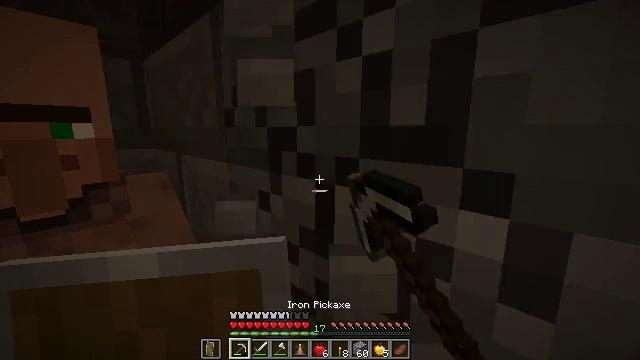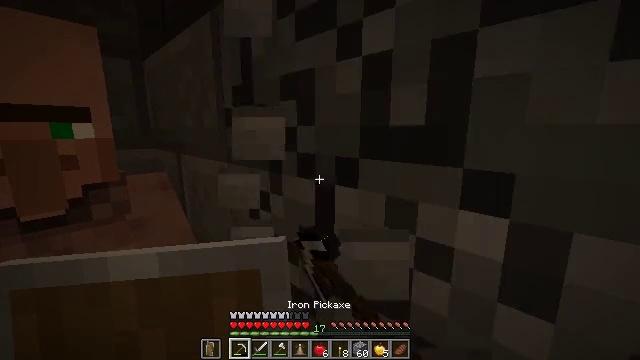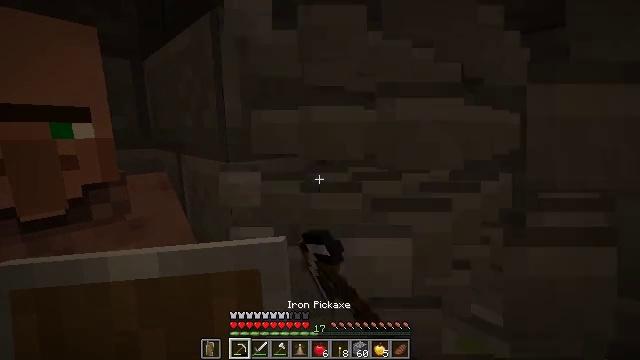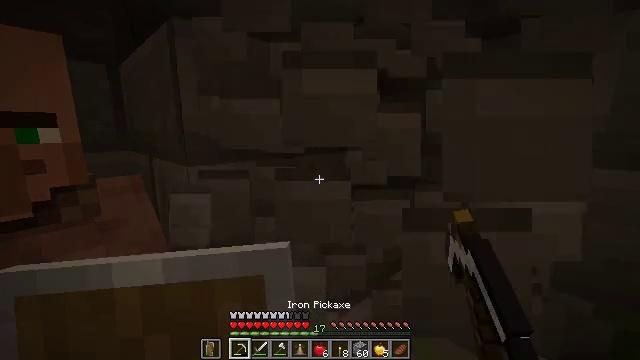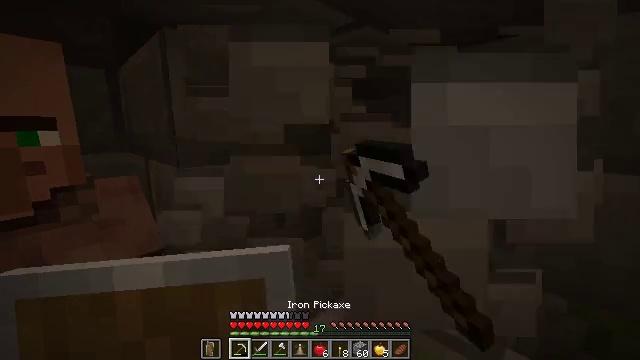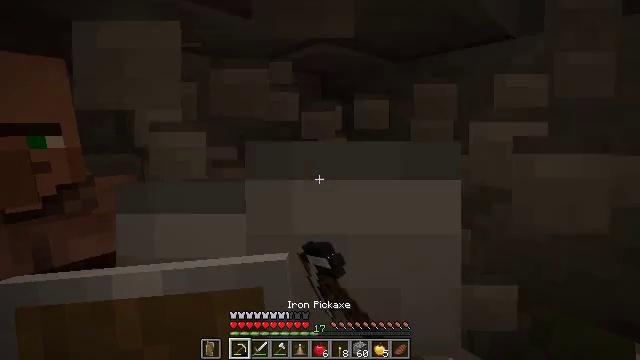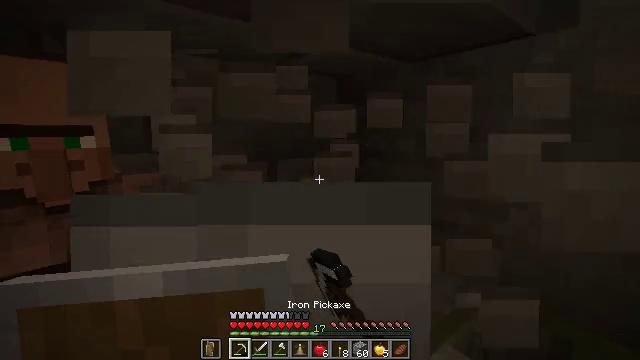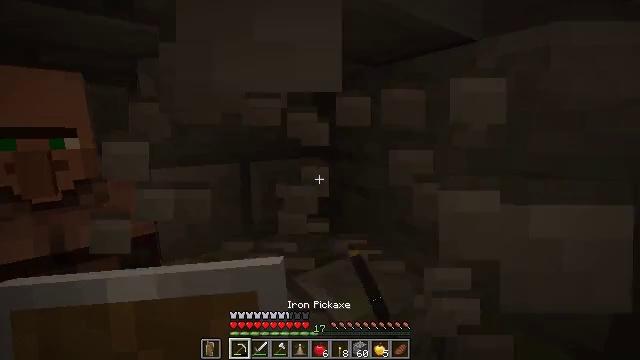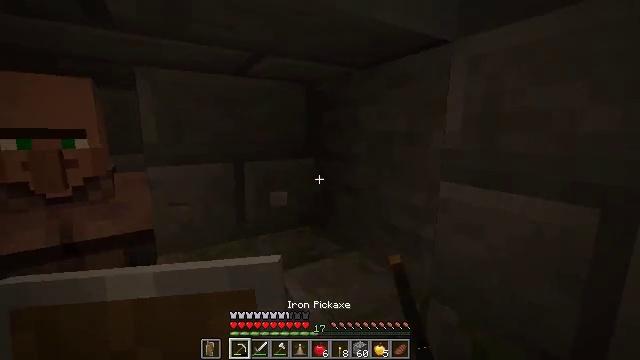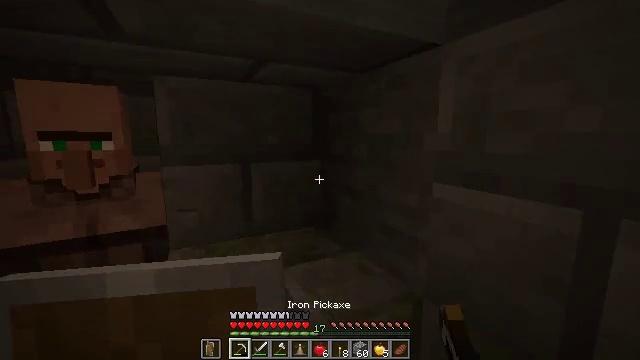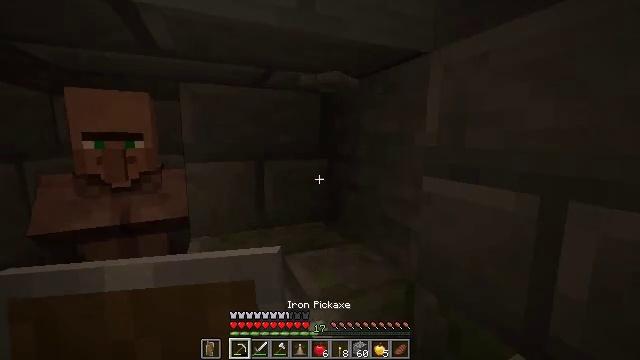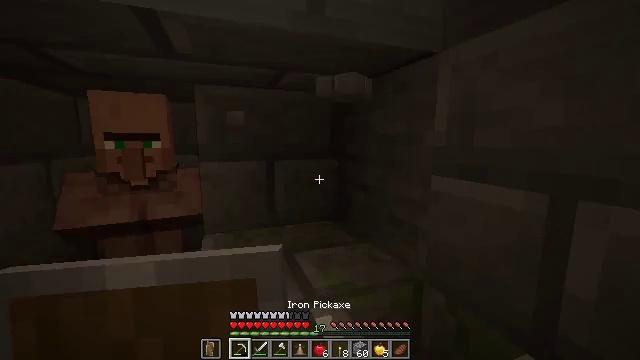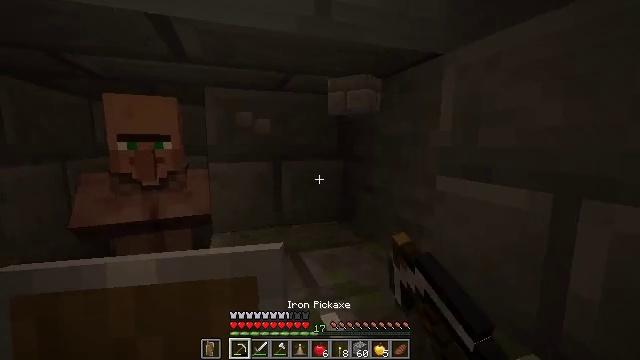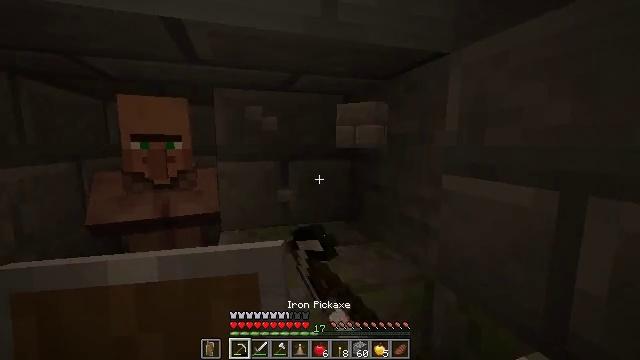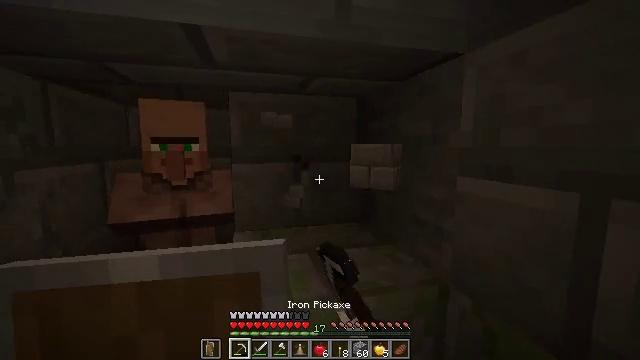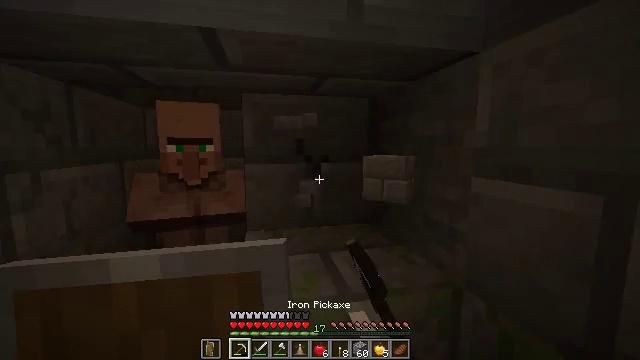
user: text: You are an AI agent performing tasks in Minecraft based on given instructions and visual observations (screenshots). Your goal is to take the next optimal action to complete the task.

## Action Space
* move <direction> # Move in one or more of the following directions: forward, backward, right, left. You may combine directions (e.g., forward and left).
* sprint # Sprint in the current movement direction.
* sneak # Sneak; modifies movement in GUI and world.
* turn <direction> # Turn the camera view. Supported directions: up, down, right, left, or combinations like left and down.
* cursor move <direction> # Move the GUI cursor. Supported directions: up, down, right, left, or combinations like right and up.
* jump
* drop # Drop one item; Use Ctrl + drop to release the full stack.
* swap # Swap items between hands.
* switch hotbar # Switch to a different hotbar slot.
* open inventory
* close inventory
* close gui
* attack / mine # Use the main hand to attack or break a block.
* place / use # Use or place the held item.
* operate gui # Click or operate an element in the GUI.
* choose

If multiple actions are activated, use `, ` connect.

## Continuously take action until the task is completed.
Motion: motion action
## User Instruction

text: Collect the stone bricks by mining.
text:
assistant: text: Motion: attack / mine
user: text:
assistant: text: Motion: move right, attack / mine
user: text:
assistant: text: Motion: move right, attack / mine
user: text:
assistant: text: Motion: move right, attack / mine
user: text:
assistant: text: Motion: move right, turn left
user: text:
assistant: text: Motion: move right, turn left
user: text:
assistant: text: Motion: move right, turn left
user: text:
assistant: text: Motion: move right, turn left
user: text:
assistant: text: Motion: move right, turn left
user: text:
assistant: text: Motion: turn left
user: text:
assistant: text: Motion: turn left, attack / mine
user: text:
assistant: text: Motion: turn left, attack / mine
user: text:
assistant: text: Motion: turn left, attack / mine
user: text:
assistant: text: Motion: turn left, attack / mine
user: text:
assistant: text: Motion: turn left, attack / mine
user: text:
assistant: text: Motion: attack / mine
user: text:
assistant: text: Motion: attack / mine
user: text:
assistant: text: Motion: attack / mine
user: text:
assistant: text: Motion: attack / mine
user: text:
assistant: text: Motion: turn down, attack / mine
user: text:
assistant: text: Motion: turn down, attack / mine
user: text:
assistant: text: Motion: turn down, attack / mine
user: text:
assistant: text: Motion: move forward, attack / mine
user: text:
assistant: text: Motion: move forward, attack / mine
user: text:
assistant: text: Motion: move forward, turn left and down, attack / mine
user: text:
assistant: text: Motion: move forward, turn left and down, attack / mine
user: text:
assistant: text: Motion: turn down, attack / mine
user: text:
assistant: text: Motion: attack / mine
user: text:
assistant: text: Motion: attack / mine
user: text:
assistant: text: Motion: attack / mine